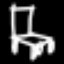
Label: chair